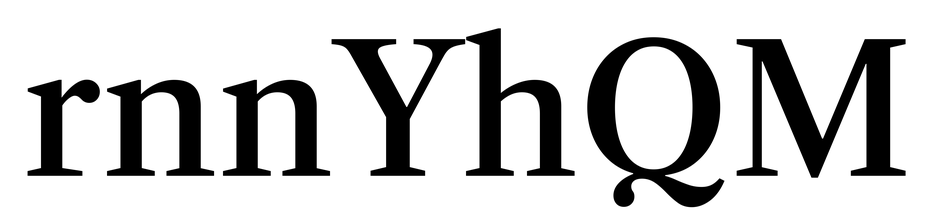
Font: LibreCaslonText_Medium